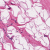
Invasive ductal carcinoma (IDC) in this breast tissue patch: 0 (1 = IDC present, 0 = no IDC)